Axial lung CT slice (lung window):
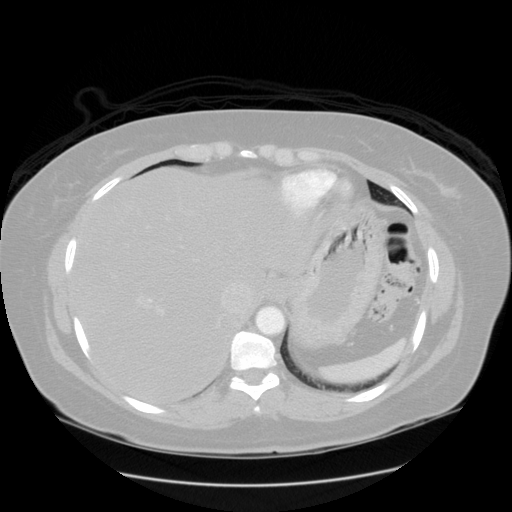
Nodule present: no